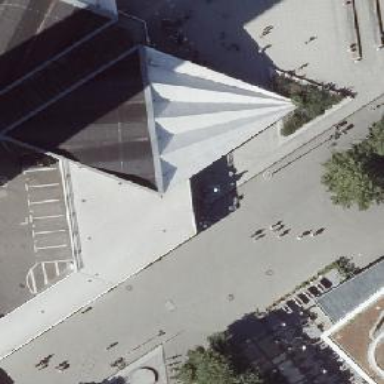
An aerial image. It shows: Grey building with distinctive roofing color.